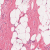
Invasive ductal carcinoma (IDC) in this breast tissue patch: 1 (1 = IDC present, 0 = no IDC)